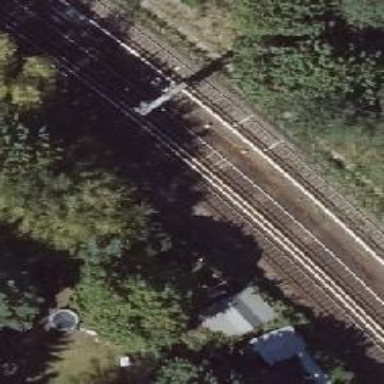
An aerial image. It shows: Light rail electrified railway.